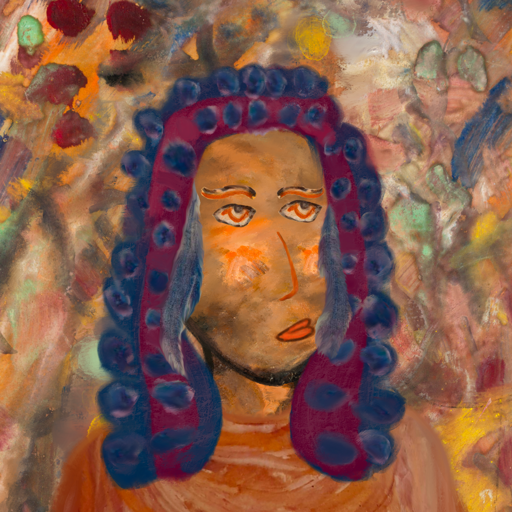
Background: Mother_And_Son_Mother, Head And Neck Side: Gypsy_Queen, Face Side: Experience, Bust: Pious_Lady, Hair Side: Hill_Girl, Head Accessory: Blank, Second Necklace: Blank, Necklace: Blank, Baby: Blank